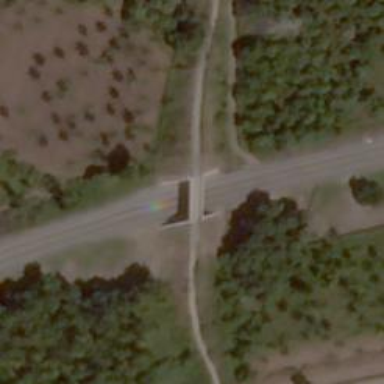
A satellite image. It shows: Unclassified road on bridge.